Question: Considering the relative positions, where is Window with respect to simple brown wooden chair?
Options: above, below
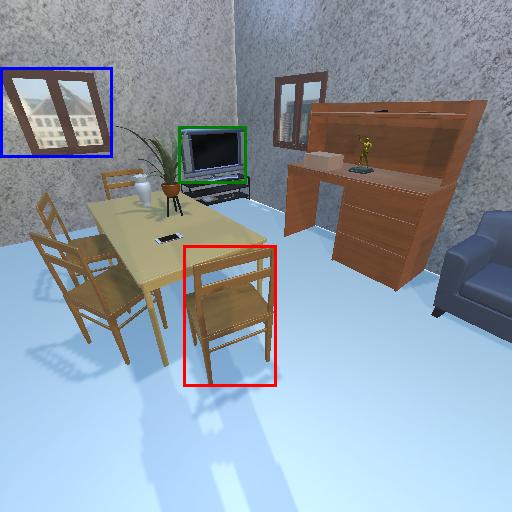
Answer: above